Platform: macOS
Application: Arc Browser
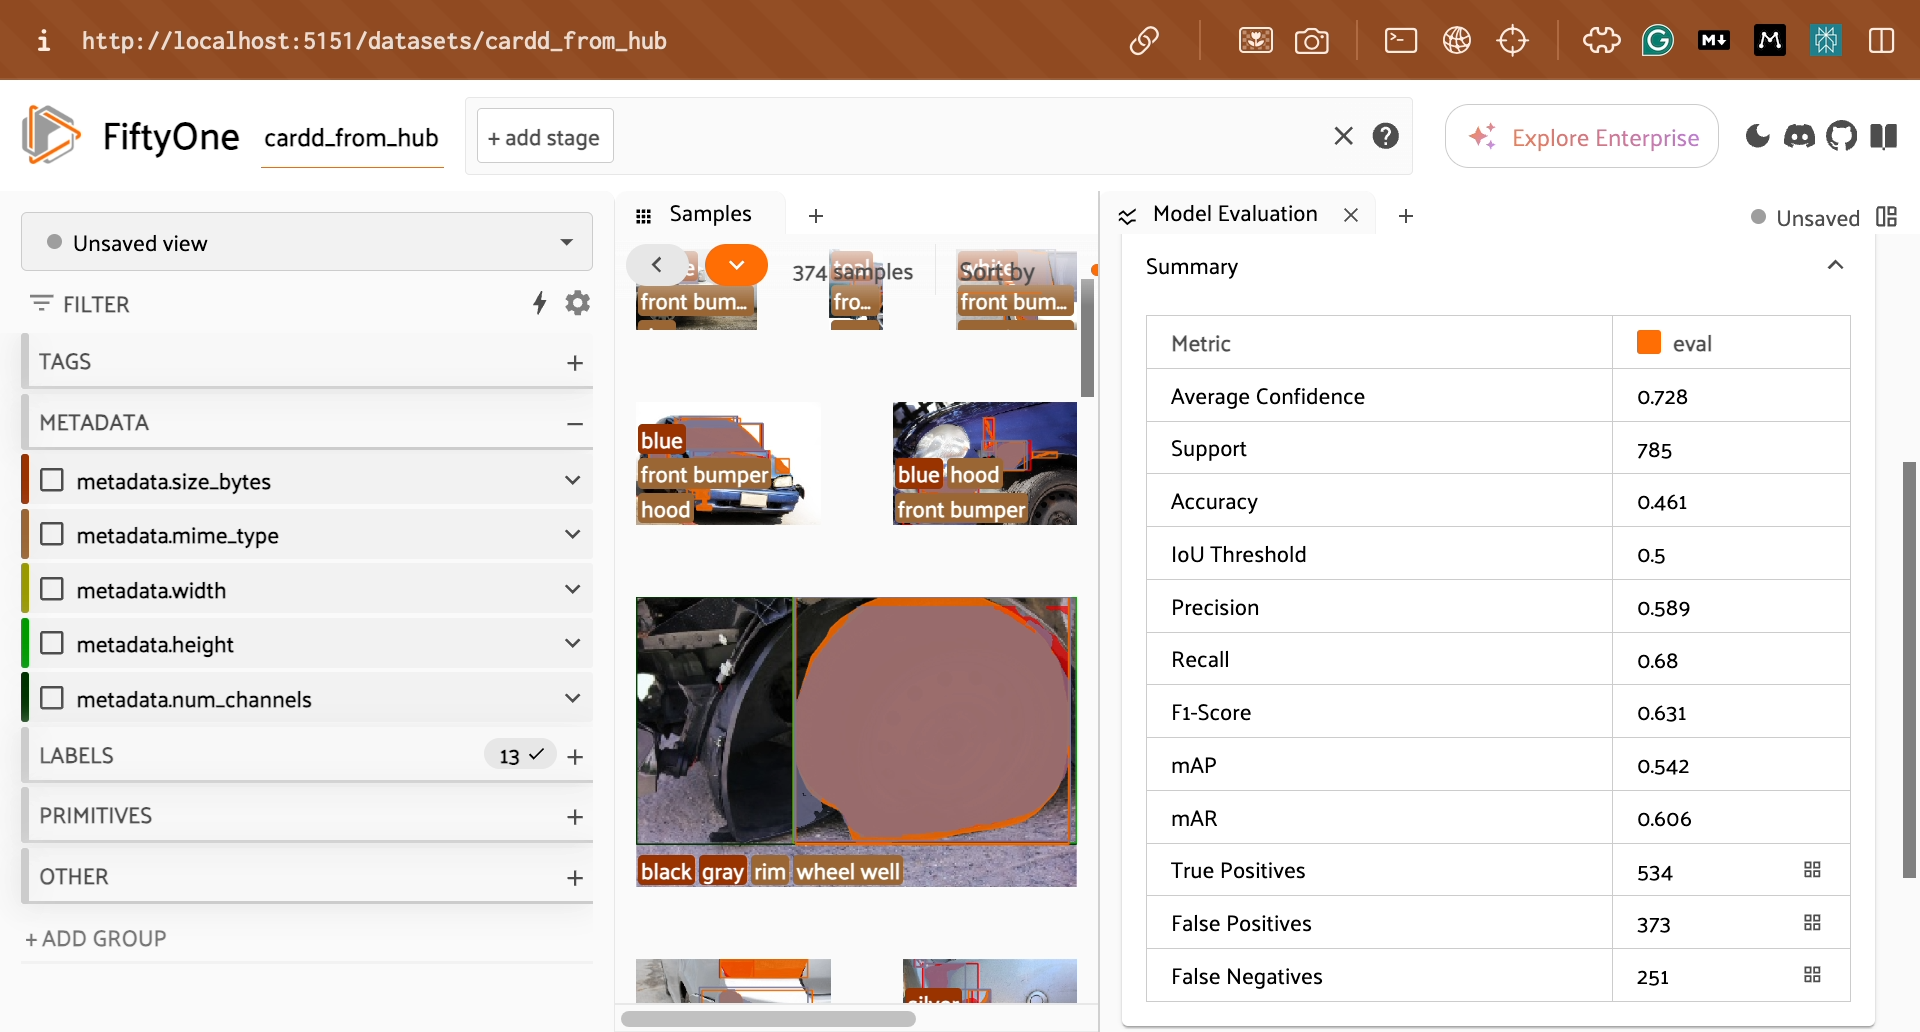
task_description: Locate the view bar
action_type: hover
element_info: Menu Item
steps_since_start: 1